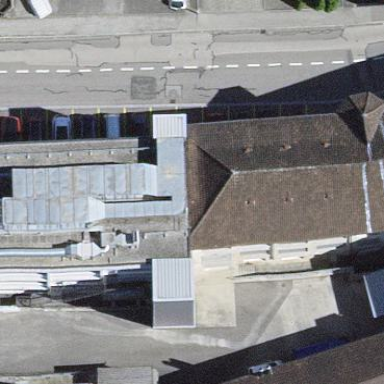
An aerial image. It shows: Industrial building.